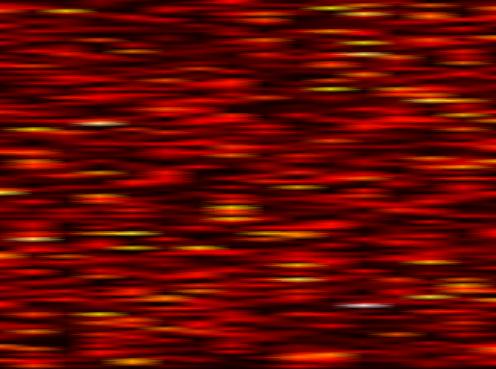
Label: FBMC